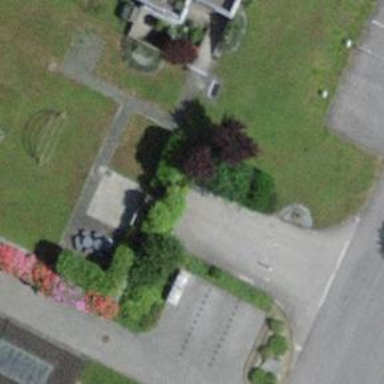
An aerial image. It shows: Parking entrance.